Question: I have the following gene information in a csv format table:
'''
1 1 1 2 2 2
1415670_at 1 365.1 293.4 288.9 394.5 312 381.6
1415671_at 2 556.1 584.2 567.8 592.8 471.6 513.1
1415672_at 3 1048.3 763.1 1074.9 852.3 826.1 898.3
1415673_at 4 60.8 51.7 51.6 224 248.4 150.7
1415674_at 5 129.1 107.2 230.4 175.5 250.5 172.4
'''
I have been running SAM for Excel, available in <URL>
and the results are the following:
'''
Positive genes (3)
Row Gene ID Gene Name Score(d) Numerator(r) Denominator(s+s0) Fold Change q-value(%)
5 1415673_at 4 2.539689902 153 60.24357537 1.14E+46 0
2 1415670_at 1 0.707325294 46.9 66.30612588 1.31313E+14 0
6 1415674_a_at 5 0.574118361 43.9 76.46506883 1.64141E+13 0
'''
The parameters that I am using are in the following picture:

when I use samR for R with the following program:
'''
filename<-"test.csv"
y <- c(1,1,1,2,2,2)
m <- read.csv(filename,sep=",",row.names=1)
t <- as.matrix(m)
samfit <- SAM(t, y, resp.type="Two class unpaired",
nperms=100, testStatistic=c("standard"),
knn.neighbor=10, random.seed=<PHONE>, logged2=TRUE)
print(samfit)
rownames(m)[ as.numeric( samfit$siggenes.table$genes.up[ , "Gene Name"]) ]
rownames(m)[ as.numeric( samfit$siggenes.table$genes.lo[ , "Gene Name"]) ]
'''
The results are way more different:
'''
Call:
SAM(x = t, y = y, resp.type = "Two class unpaired", nperms = 100,
testStatistic = c("standard"), knn.neighbors = 10, random.seed = <PHONE>,
logged2 = TRUE)
Genes up
Gene ID Gene Name Score(d) Numerator(r) Denominator(s+s0)
[1,] g5 5 1.173 115.375 98.348
[2,] g4 4 0.877 107.867 122.948
Fold Change q-value(%)
[1,] 5.38686075651057e+34 0
[2,] 2.95870863324773e+32 0
Genes down
NULL
rownames(m)[ as.numeric( samfit$siggenes.table$genes.up[ , "Gene Name"])]
[1] "1415674_a_at" "1415673_at"
rownames(m)[ as.numeric( samfit$siggenes.table$genes.lo[ , "Gene Name"])]
character(0)
'''
and this goes worse with huge datasets, does somebody knows why?
The unformatted data is:
'''
,,1,1,1,2,2,2
1415670_at,1,365.1,293.4,288.9,394.5,312,381.6
1415671_at,2,556.1,584.2,567.8,592.8,471.6,513.1
1415672_at,3,1048.3,763.1,1074.9,852.3,826.1,898.3
1415673_at,4,60.8,51.7,51.6,224,248.4,150.7
1415674_a_at,5,129.1,107.2,230.4,175.5,250.5,172.4
'''
I have tried also with the unlogged data and the results from the SAM and samR continue being different.
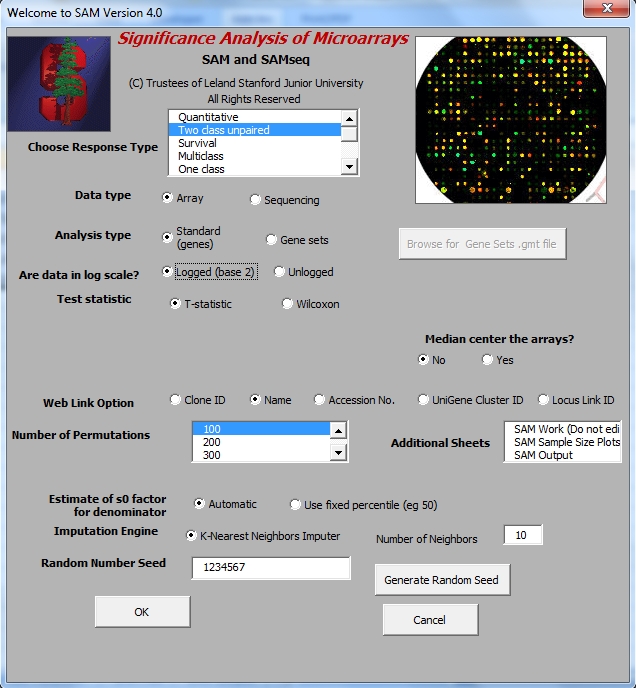
Answer: I loaded the library (I guess? case matters and you said 'samR')
'''
library(samr)
'''
and your sample input data
'''
txt <- textConnection(",,1,1,1,2,2,2
1415670_at,1,365.1,293.4,288.9,394.5,312,381.6
1415671_at,2,556.1,584.2,567.8,592.8,471.6,513.1
1415672_at,3,1048.3,763.1,1074.9,852.3,826.1,898.3
1415673_at,4,60.8,51.7,51.6,224,248.4,150.7
1415674_a_at,5,129.1,107.2,230.4,175.5,250.5,172.4")
m <- read.csv(txt, row.names=1)
'''
I have
'''
> head(as.matrix(m))
X.1 X1 X1.1 X1.2 X2 X2.1 X2.2
1415670_at 1 365.1 293.4 288.9 394.5 312.0 381.6
1415671_at 2 556.1 584.2 567.8 592.8 471.6 513.1
1415672_at 3 1048.3 763.1 1074.9 852.3 826.1 898.3
1415673_at 4 60.8 51.7 51.6 224.0 248.4 150.7
1415674_a_at 5 129.1 107.2 230.4 175.5 250.5 172.4
'''
The first column of 'm' is not desired, so I drop it before casting to matrix -- is this your error?
'''
t <- as.matrix(m[,-1])
'''
and then fit
'''
y <- rep(1:2, each=3)
samfit <- SAM(t, y, resp.type="Two class unpaired",
nperms=100, testStatistic=c("standard"),
knn.neighbor=10, random.seed=<PHONE>, logged2=TRUE,
genenames=rownames(t))
'''
The results are different from the results when the first column of 'm' is not dropped.